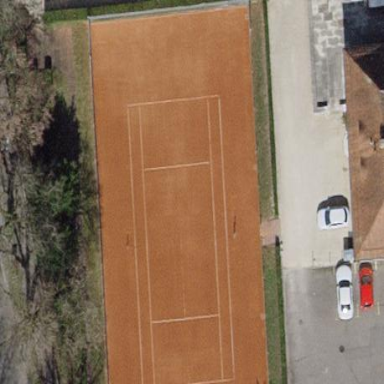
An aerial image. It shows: Clay tennis court on the leisure land pitch.